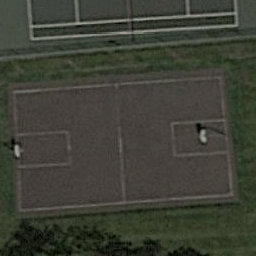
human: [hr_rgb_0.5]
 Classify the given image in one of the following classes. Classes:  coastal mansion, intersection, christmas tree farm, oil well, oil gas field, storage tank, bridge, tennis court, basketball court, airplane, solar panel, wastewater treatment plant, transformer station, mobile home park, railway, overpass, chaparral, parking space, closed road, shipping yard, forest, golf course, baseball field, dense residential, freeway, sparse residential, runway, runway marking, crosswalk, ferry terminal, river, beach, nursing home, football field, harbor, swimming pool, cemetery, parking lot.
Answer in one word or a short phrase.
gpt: basketball court